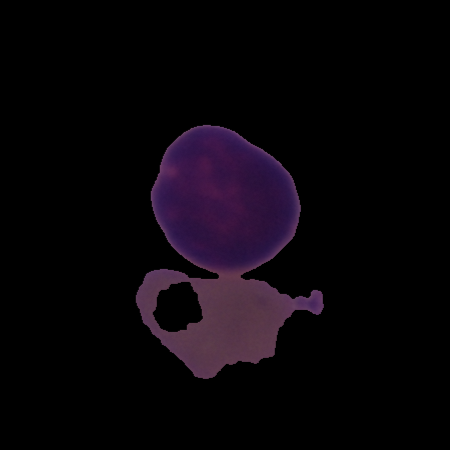
Label: healthy